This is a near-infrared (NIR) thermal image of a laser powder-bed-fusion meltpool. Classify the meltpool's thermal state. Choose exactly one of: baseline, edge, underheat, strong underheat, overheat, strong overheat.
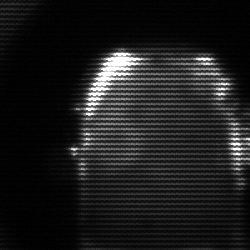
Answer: baseline